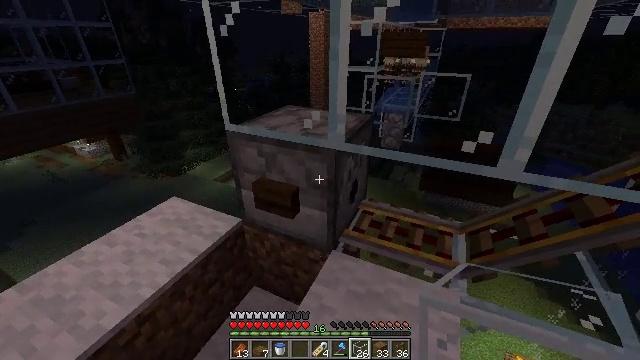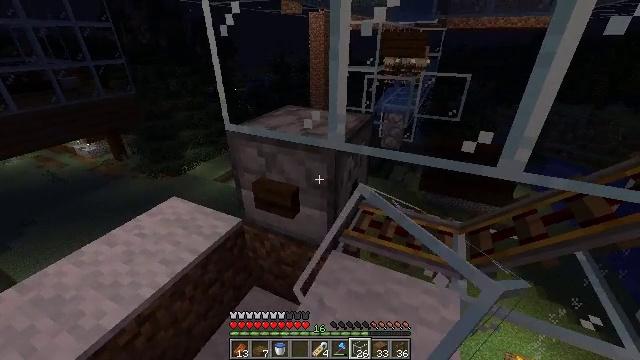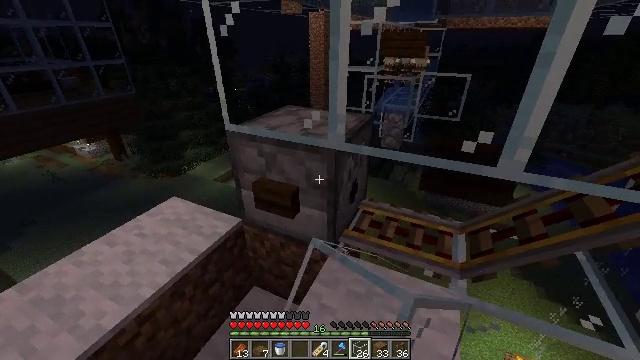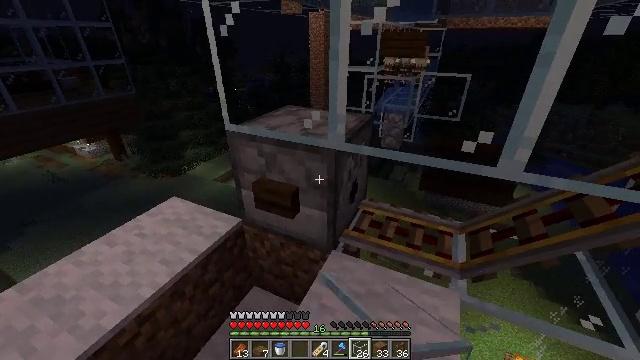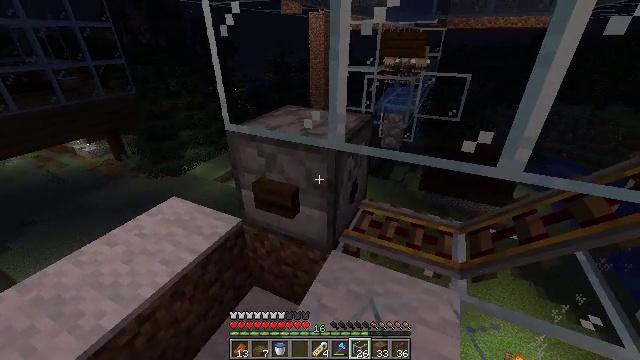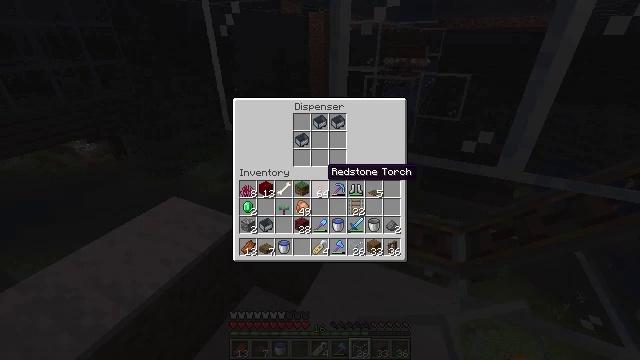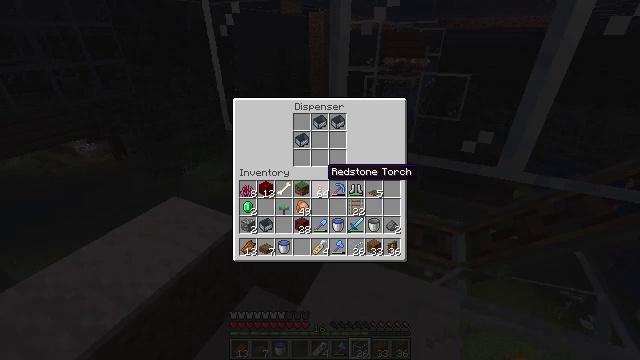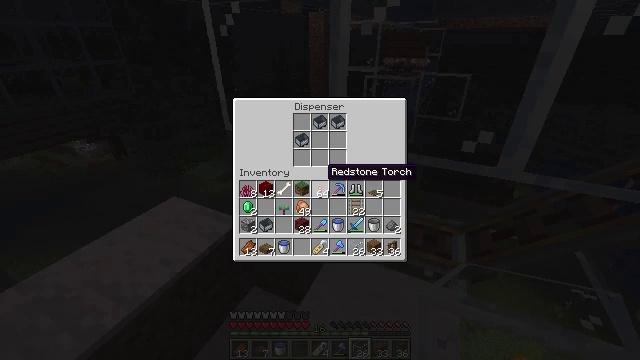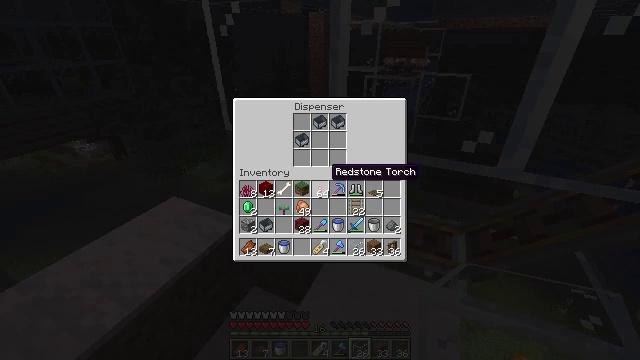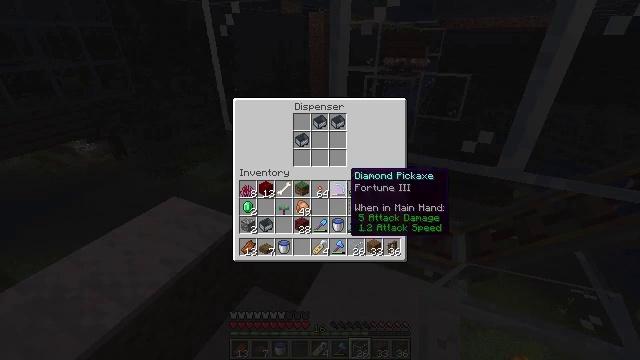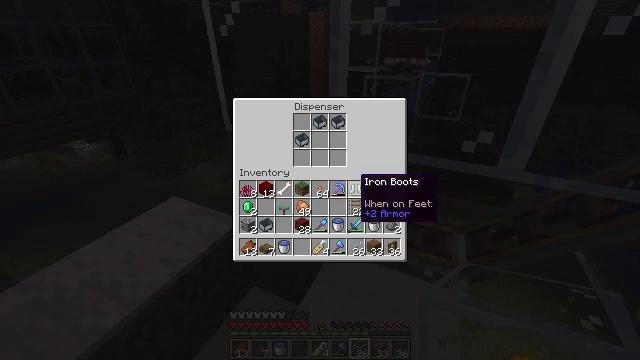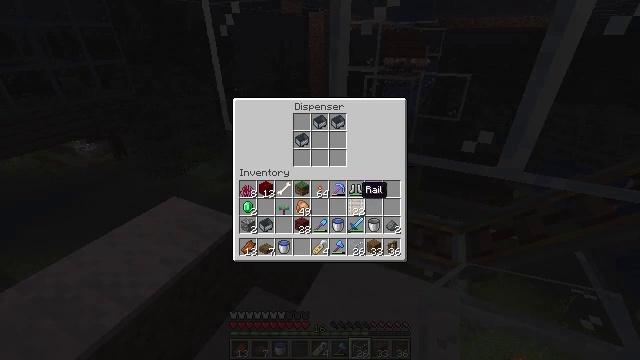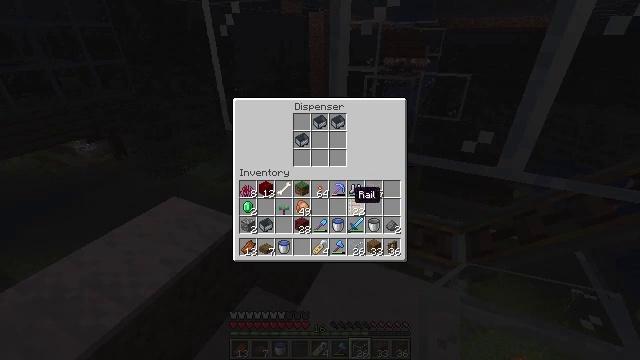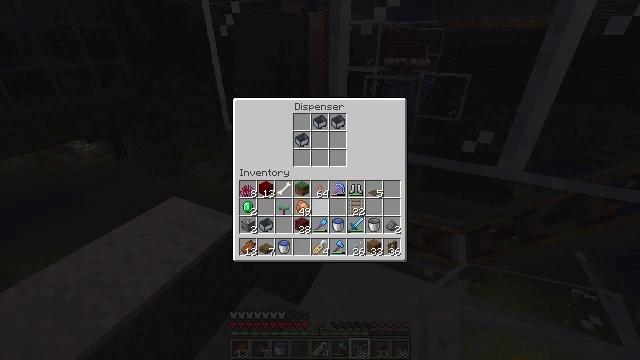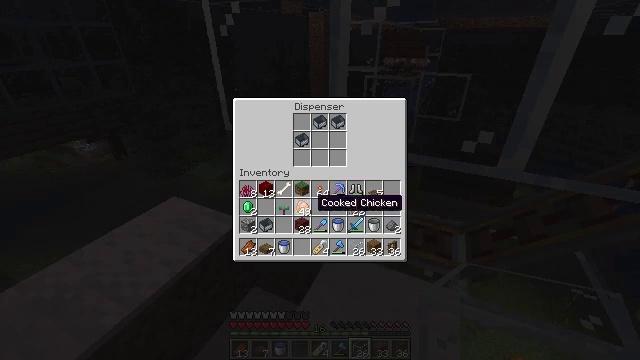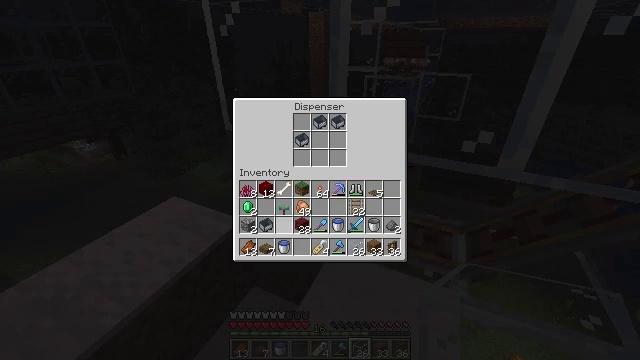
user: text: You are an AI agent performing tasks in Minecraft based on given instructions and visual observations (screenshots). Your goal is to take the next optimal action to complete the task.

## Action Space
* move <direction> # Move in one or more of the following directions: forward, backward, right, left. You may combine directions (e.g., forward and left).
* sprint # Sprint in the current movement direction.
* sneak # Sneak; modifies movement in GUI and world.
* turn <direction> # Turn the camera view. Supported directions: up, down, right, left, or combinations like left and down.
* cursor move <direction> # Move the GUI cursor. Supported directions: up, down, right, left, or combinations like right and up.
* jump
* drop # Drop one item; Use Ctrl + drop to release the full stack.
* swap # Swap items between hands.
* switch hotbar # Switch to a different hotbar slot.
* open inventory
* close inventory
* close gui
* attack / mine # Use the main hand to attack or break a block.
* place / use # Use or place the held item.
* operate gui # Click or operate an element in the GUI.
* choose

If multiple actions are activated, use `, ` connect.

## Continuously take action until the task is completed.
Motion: motion action
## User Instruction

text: Mine the glass to clear the view.
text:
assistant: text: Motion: use / place
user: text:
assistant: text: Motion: use / place
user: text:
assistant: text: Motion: no_op
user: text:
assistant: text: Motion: no_op
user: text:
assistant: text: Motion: open gui
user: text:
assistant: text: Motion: no_op
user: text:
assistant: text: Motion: no_op
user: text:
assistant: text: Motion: no_op
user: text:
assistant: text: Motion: cursor move right
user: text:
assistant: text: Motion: cursor move right
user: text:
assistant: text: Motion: cursor move down
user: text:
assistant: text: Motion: cursor move left
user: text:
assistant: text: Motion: cursor move left
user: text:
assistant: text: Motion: sneak, cursor move left
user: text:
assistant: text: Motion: sneak, cursor move left and down
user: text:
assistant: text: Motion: sneak, cursor move left and down
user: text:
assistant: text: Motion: sneak
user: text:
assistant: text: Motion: sneak
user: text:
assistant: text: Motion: sneak
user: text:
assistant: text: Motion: sneak
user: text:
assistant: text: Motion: sneak
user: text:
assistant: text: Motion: sneak
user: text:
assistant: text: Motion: sneak, operate gui
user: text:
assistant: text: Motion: sneak, operate gui
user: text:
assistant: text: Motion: sneak, operate gui
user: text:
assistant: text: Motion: sneak
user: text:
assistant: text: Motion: sneak
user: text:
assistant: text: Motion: sneak
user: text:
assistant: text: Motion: no_op
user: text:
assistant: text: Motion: no_op